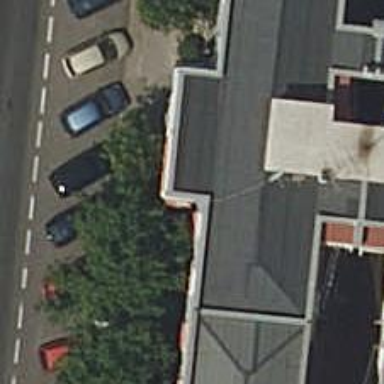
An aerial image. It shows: Café.